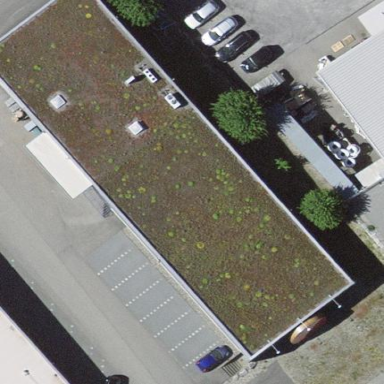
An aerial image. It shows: Warehouse building.